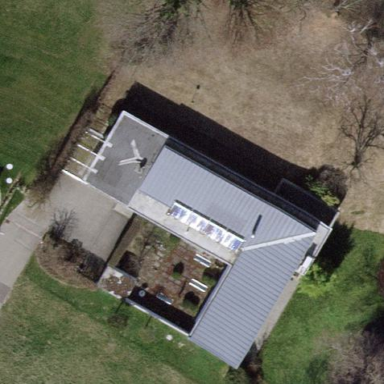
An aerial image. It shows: Skillion roof bungalow.